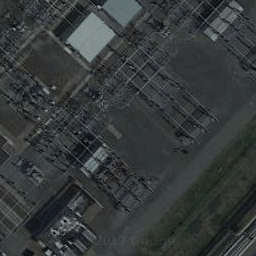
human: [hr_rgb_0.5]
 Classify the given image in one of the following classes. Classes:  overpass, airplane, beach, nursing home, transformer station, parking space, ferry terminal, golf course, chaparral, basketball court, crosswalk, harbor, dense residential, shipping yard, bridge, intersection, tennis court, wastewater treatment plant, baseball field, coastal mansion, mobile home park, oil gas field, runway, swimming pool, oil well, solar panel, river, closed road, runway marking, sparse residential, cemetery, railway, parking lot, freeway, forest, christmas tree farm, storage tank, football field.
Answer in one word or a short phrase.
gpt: transformer station